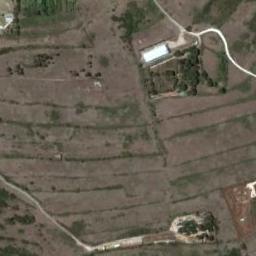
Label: terrace